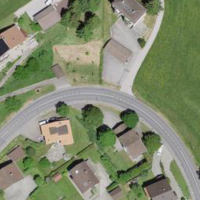
EUNIS habitat code: 55
Species observed at this site:
Fagus sylvatica